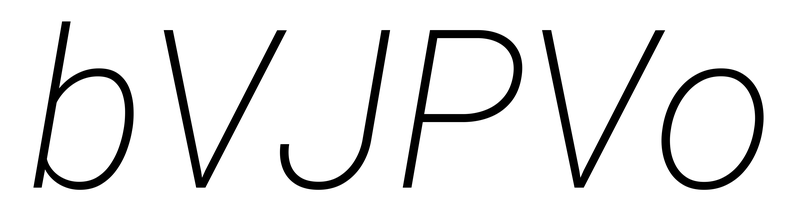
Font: Roboto-Italic_ExtraLight_Italic